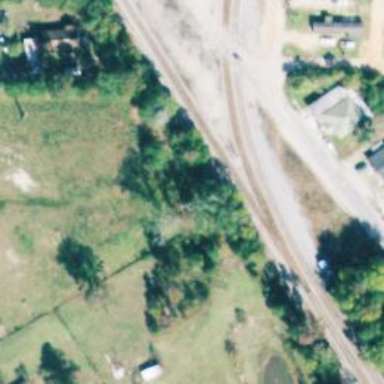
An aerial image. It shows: Railway signal.